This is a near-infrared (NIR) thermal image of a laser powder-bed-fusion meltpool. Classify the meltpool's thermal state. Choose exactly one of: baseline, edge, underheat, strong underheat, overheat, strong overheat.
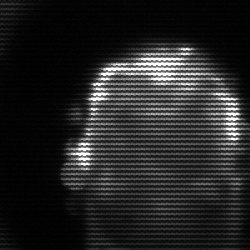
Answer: baseline